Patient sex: M
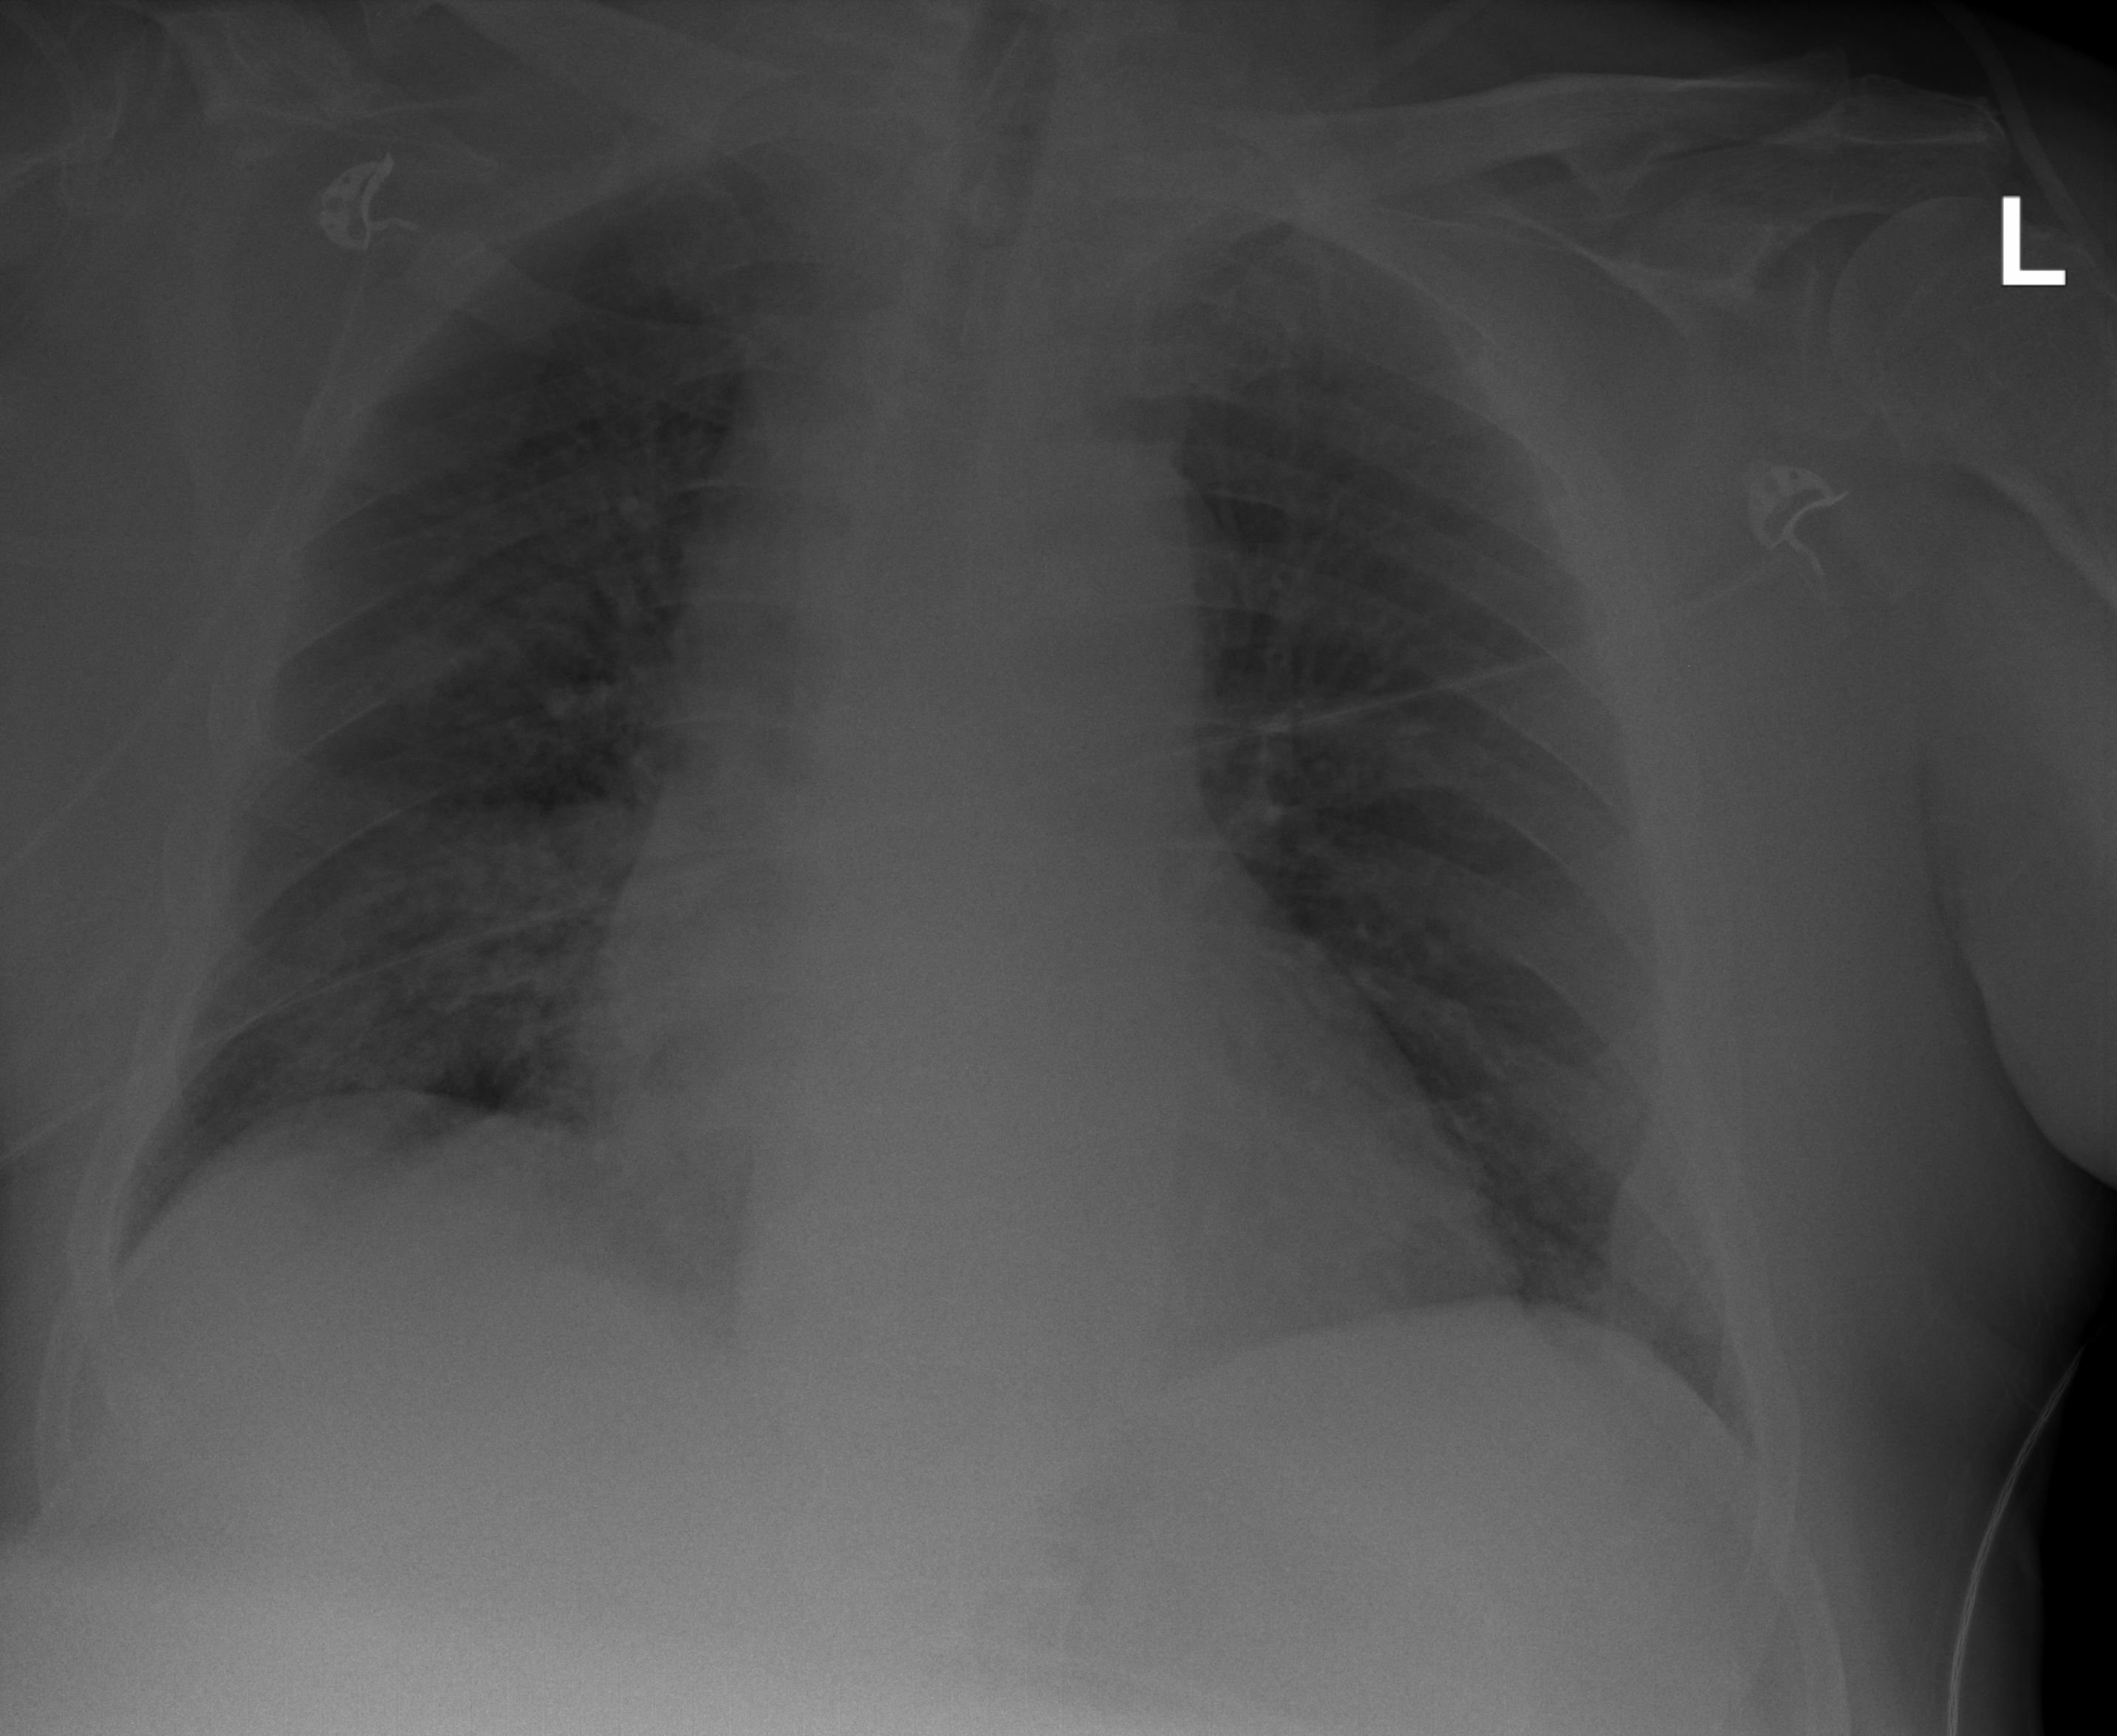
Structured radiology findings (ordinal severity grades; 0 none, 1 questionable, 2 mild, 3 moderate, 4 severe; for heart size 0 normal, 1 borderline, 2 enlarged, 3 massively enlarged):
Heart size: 0
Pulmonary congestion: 0
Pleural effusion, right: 0
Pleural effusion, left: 0
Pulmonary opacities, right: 3
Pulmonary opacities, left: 0
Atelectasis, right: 3
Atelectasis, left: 0